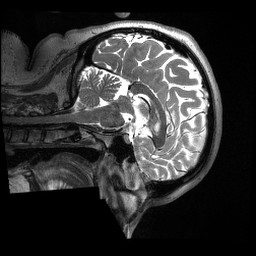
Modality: T2w
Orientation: sagittal
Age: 23
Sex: female